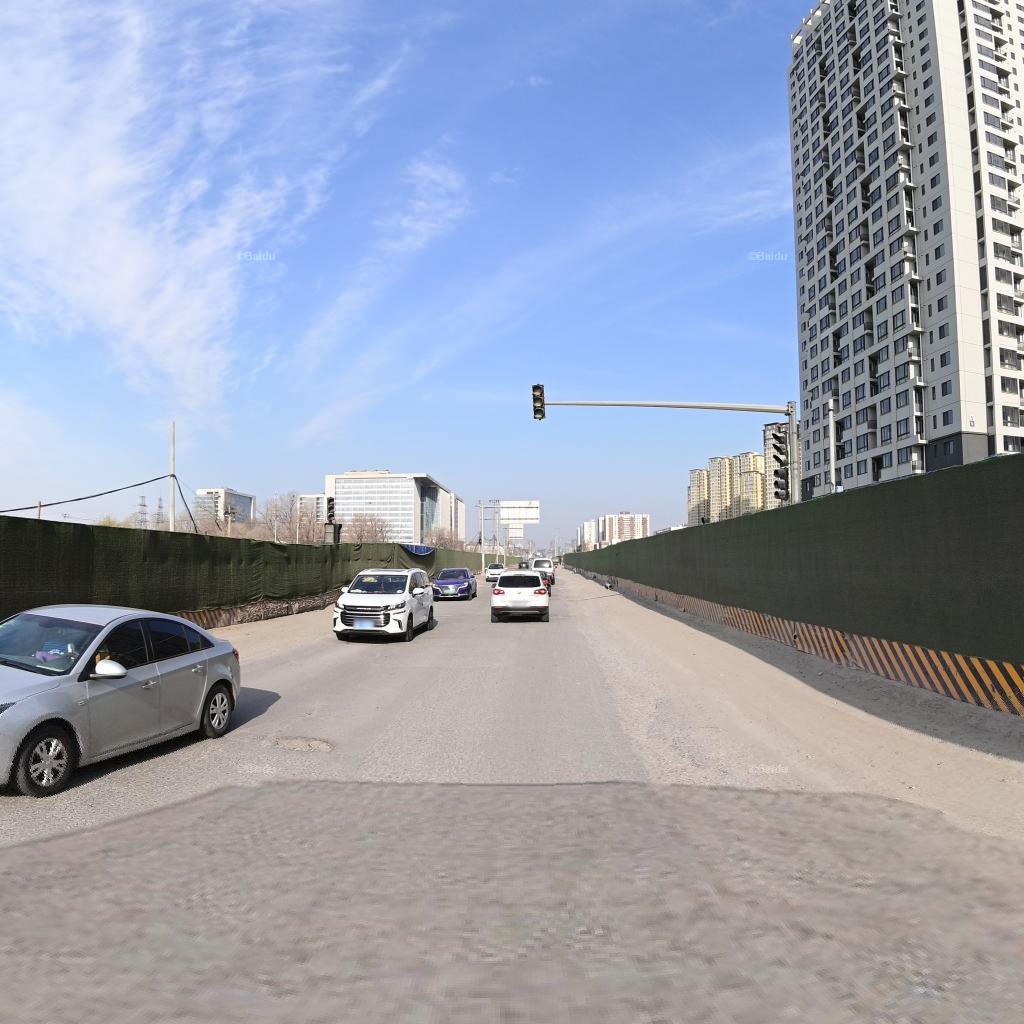
Region: Chaoyang
Road damage annotations: pothole